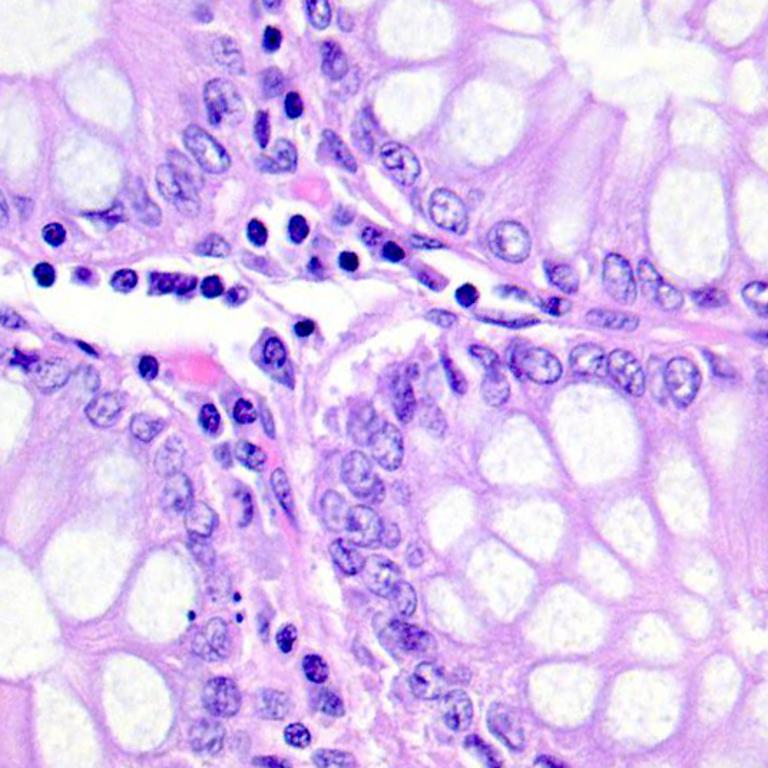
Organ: colon
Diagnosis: benign